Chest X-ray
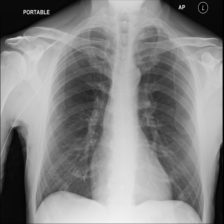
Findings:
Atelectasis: negative
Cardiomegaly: negative
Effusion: negative
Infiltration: negative
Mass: negative
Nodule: negative
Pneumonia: negative
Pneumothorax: negative
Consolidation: negative
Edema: negative
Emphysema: negative
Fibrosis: negative
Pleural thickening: negative
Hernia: negative